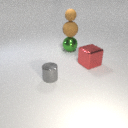
large brown rubber sphere below small brown rubber sphere